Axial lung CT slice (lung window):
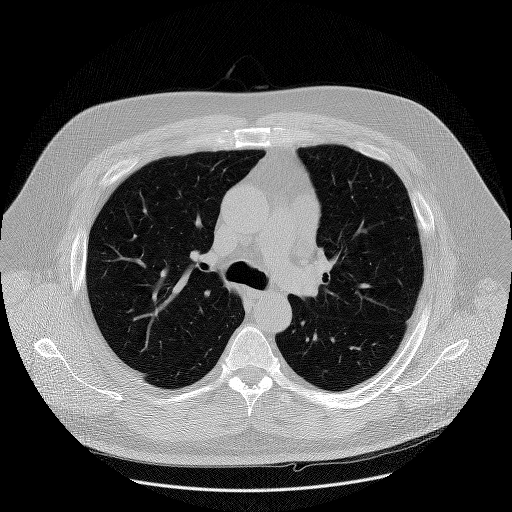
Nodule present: no